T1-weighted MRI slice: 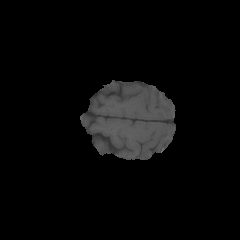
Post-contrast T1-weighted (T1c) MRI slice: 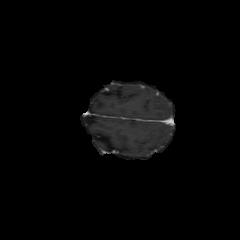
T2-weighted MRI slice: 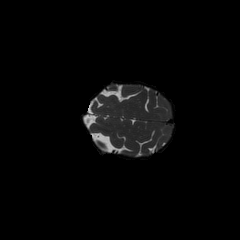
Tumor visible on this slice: no